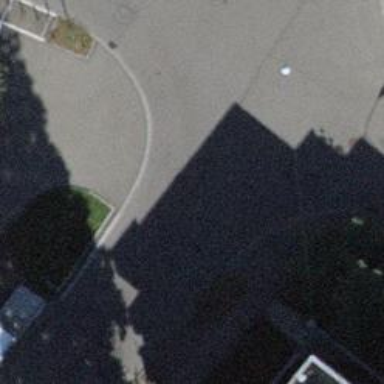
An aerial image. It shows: Kerb serving as barrier.